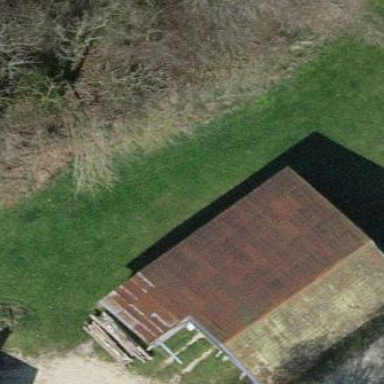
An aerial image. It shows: Farm building.